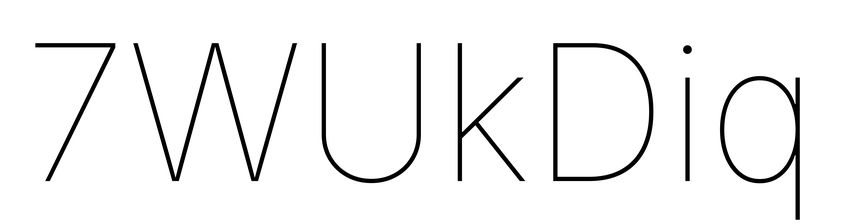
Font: Inter_Thin